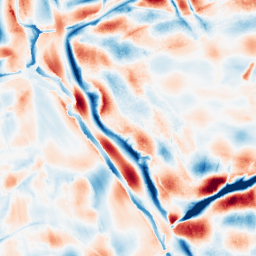
Category: wavelet
Decomposition family: wavelet_dwt
Decomposition parameters: wavelet: db8
level: 5
Upsampling method: sinc_hamming
Upsampling parameters: scale: 2
kernel_size: 8
Upsampling scale: 2